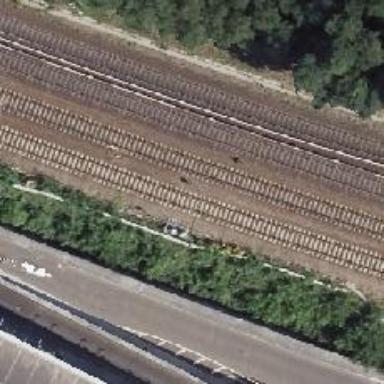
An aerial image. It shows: Railway signal.